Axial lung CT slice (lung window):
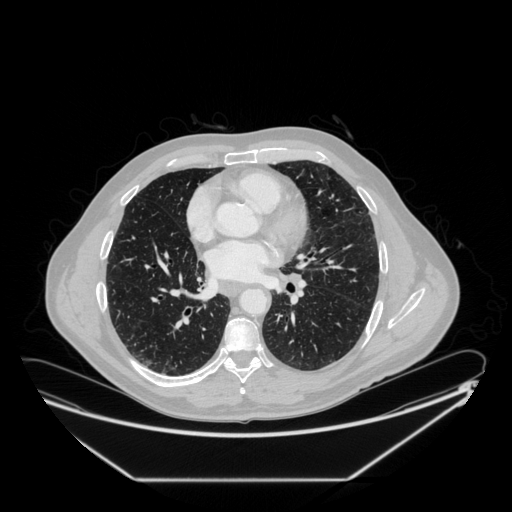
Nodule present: no